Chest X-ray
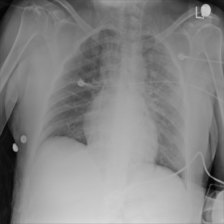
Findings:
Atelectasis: negative
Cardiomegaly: negative
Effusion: negative
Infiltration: negative
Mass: negative
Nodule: negative
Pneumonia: negative
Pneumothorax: negative
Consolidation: negative
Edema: negative
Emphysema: negative
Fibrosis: negative
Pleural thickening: negative
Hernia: negative